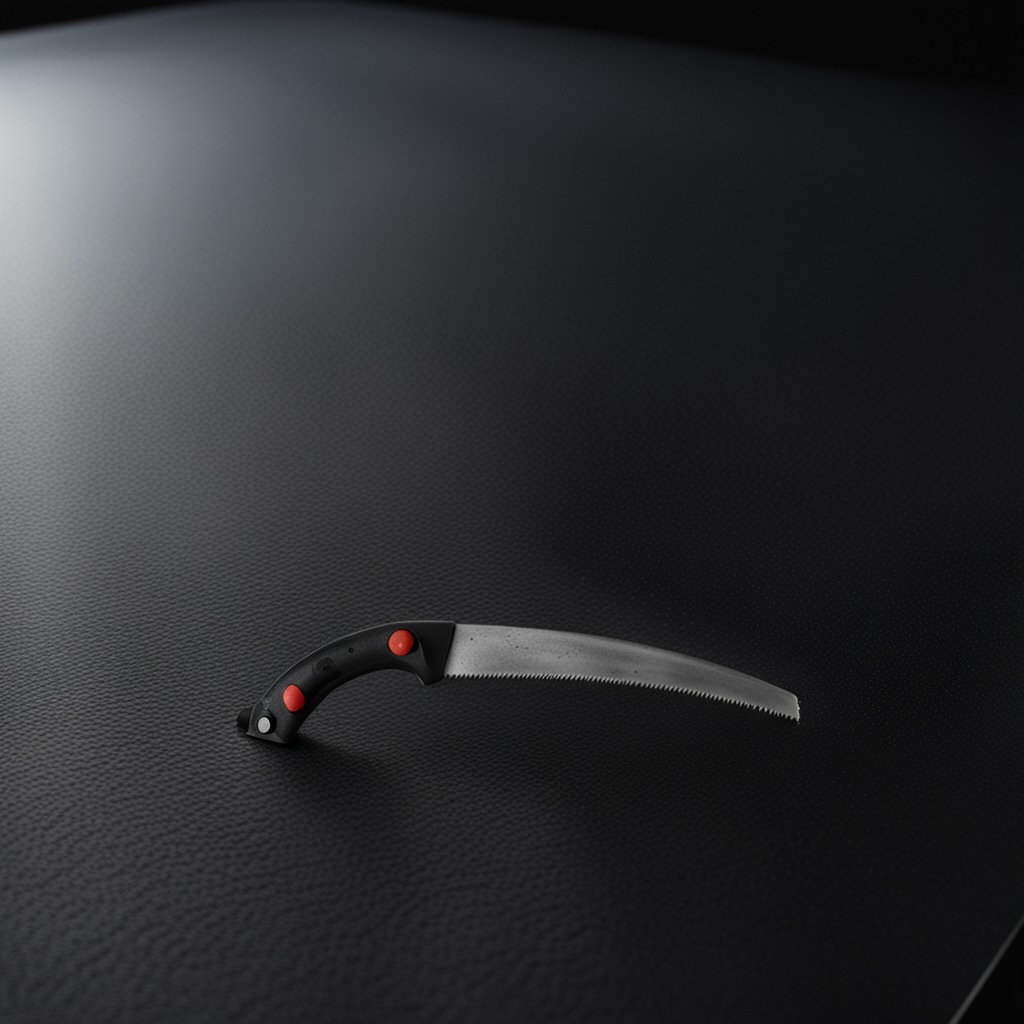
A metal saw is lying on a clean granite tabletop covered with a black rubber mat inside a workshop at night dim ambient light soft shadows worn but beneath the mat